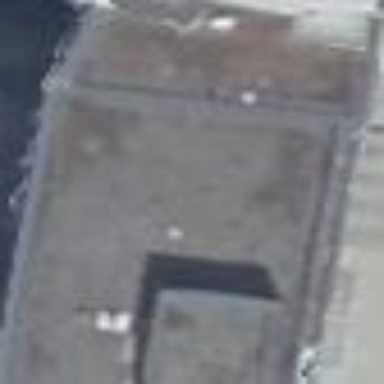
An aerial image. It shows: Building with flat roof covered in grass. The building is light gray in color.